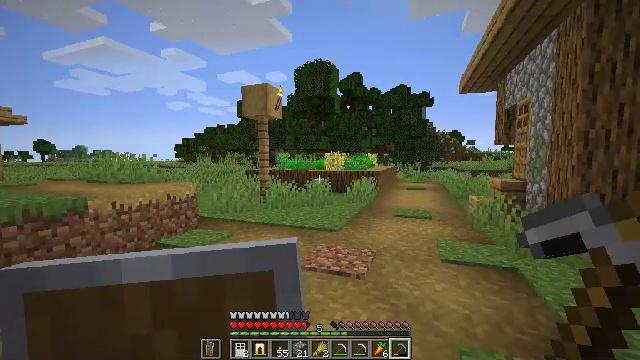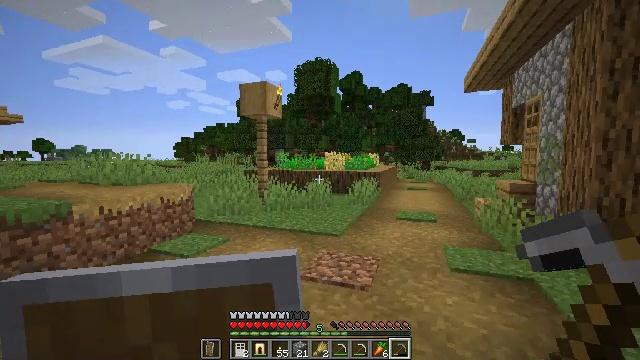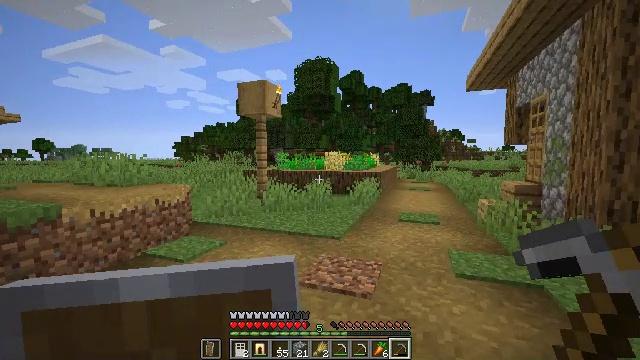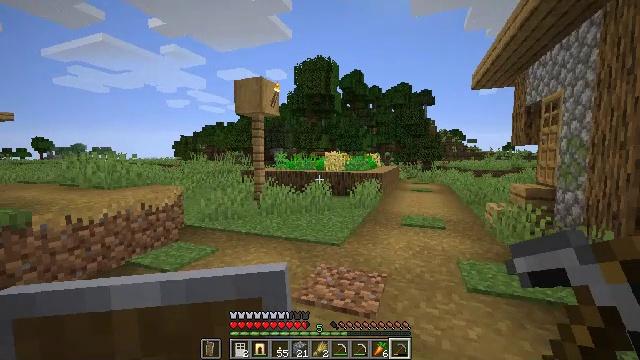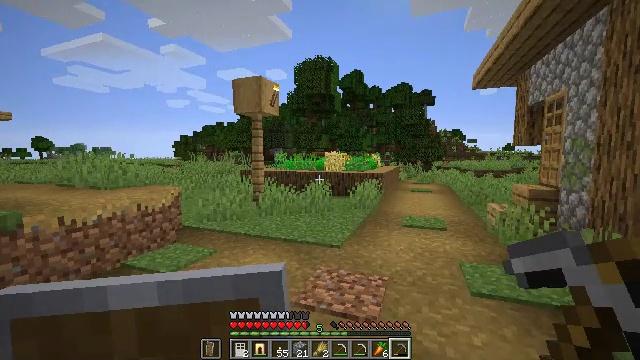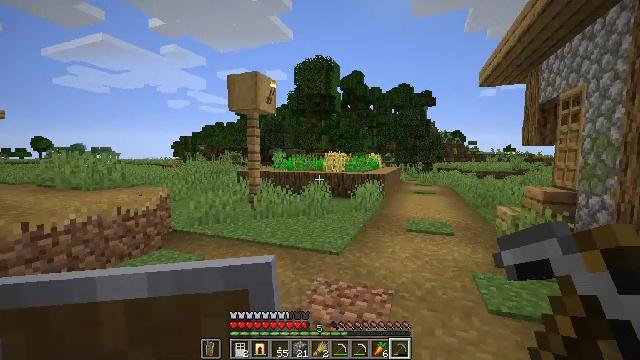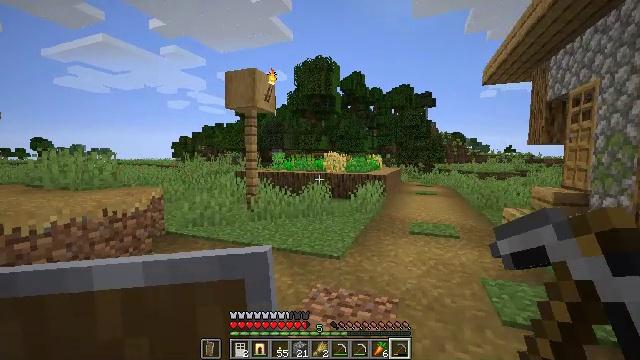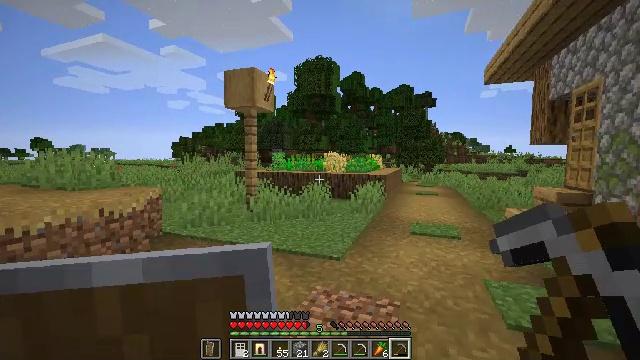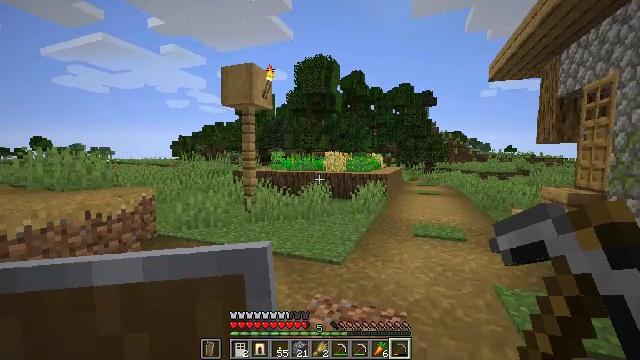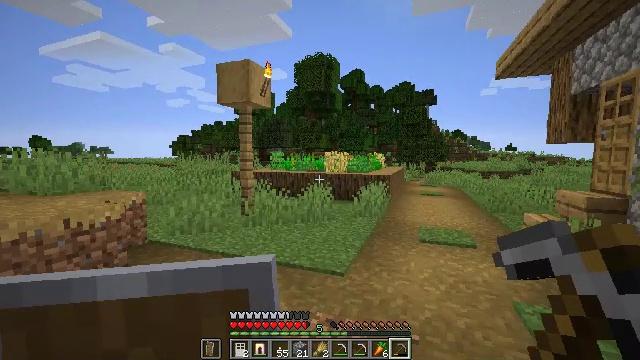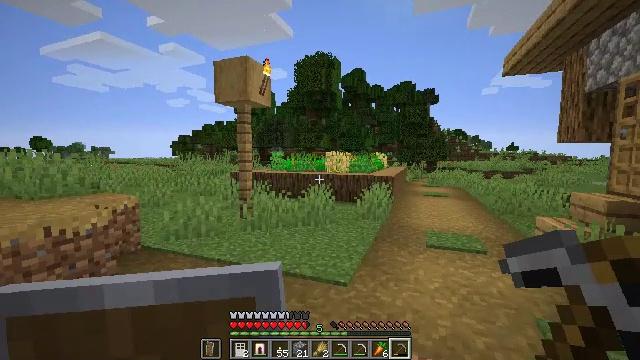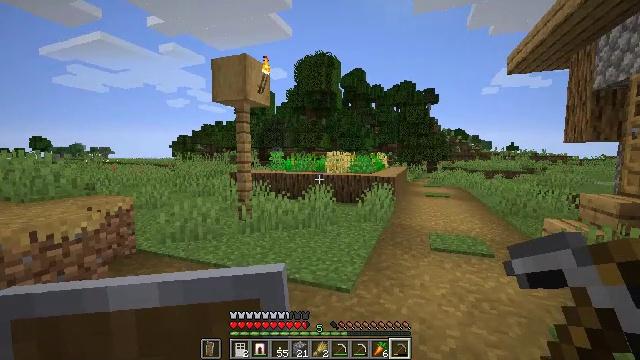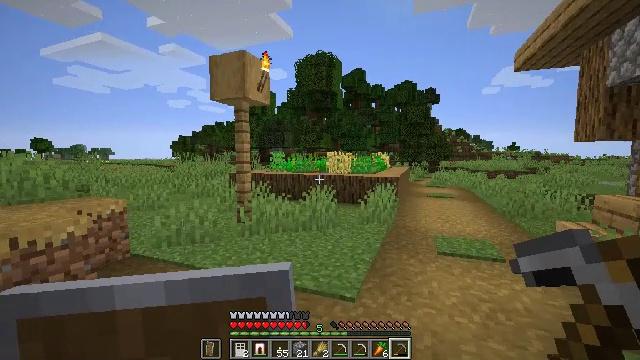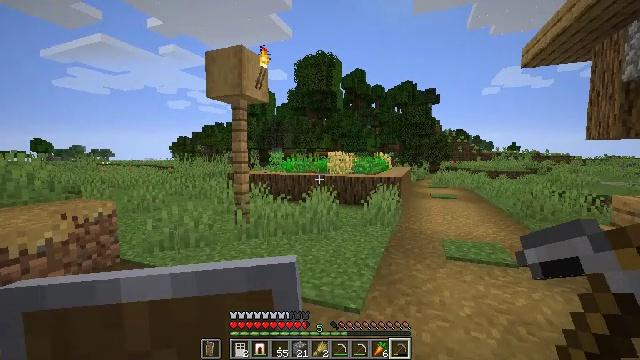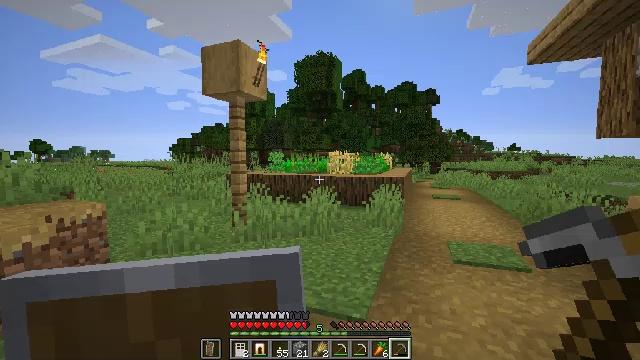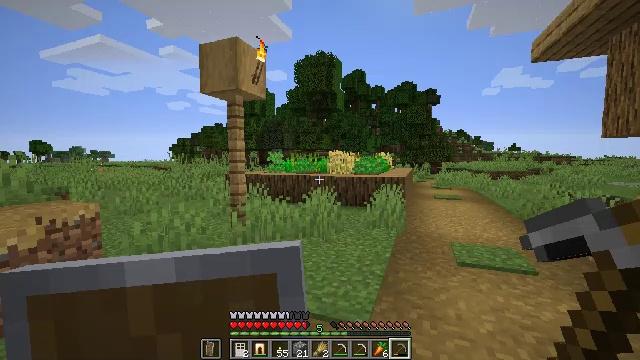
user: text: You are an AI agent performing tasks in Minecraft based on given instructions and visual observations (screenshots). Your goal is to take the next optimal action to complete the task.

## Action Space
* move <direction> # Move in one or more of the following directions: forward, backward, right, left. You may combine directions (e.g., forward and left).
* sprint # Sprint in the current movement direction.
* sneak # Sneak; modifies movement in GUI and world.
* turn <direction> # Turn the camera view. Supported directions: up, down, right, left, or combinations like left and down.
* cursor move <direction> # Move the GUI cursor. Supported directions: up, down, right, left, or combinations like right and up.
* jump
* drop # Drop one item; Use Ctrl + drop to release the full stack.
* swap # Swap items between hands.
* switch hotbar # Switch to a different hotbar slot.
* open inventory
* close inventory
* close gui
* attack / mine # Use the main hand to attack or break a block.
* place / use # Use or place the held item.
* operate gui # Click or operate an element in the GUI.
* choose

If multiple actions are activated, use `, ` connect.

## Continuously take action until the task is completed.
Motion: motion action
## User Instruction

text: Reclaim the grass path segment.
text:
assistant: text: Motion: move forward
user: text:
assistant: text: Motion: move forward
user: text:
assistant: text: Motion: move forward
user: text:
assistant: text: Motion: move forward
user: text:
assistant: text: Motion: move forward
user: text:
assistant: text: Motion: move forward
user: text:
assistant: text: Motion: move forward
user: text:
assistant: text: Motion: move forward
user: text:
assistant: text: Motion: move forward
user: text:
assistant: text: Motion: move forward
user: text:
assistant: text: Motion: move forward
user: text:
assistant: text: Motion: move forward
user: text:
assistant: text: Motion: move forward
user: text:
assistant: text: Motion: move forward
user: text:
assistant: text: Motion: move forward
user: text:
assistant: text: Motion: move forward
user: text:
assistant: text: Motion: move forward
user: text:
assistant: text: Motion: move forward
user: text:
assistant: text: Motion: move forward
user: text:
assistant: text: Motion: move forward, turn left
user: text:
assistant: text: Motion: move forward, turn left
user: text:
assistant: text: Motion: move forward
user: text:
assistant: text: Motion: move forward, turn left
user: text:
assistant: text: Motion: move forward, turn left and down
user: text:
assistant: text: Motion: move forward, turn left and down
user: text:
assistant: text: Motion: move forward, turn left and down
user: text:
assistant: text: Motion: move forward, turn left
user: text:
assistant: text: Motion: move forward
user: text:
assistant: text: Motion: move forward
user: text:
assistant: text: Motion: move forward